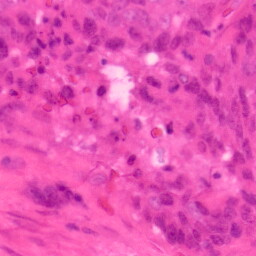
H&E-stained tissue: Colon